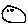
Label: smiley face